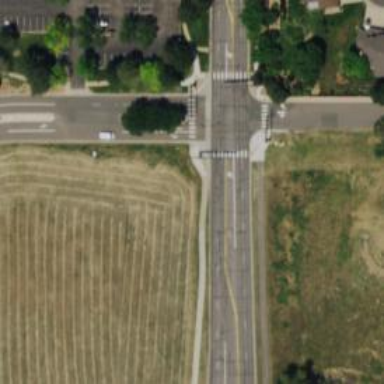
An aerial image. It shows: Zebra crossing on the road.